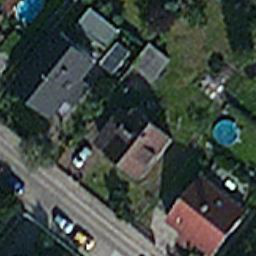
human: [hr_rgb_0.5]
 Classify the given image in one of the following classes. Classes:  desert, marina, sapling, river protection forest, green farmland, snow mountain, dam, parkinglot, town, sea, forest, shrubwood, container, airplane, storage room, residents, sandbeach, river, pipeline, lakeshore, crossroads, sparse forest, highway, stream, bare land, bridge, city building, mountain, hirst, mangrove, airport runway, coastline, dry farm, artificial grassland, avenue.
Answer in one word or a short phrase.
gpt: residents